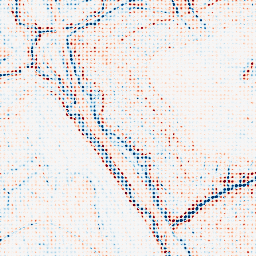
Category: edge_preserving
Decomposition family: bilateral
Decomposition parameters: d: 9
sigma_color: 75
sigma_space: 150
Upsampling method: sinc_hamming
Upsampling parameters: scale: 8
kernel_size: 4
Upsampling scale: 8